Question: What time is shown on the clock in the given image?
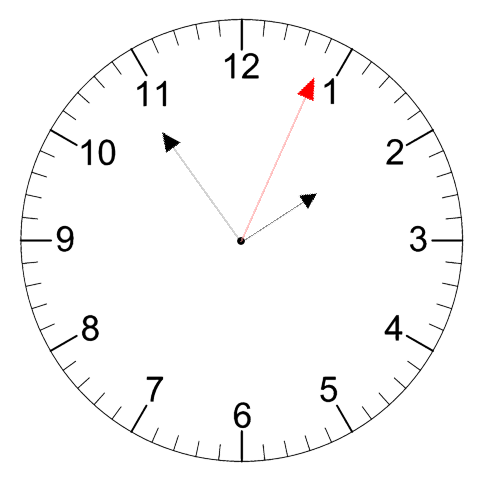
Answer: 01:54:04